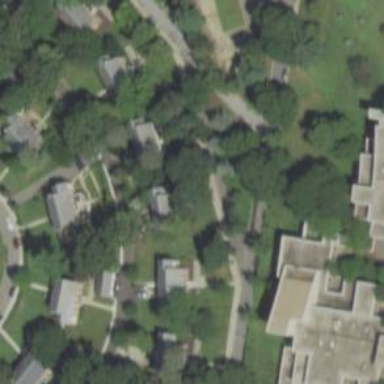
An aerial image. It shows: College building.